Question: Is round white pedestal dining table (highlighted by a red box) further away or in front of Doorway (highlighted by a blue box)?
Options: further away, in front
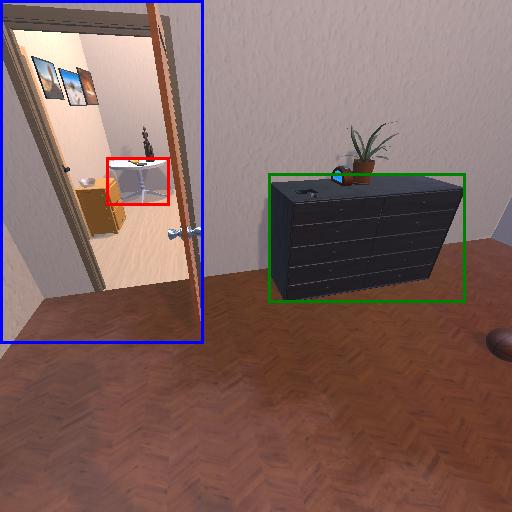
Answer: further away